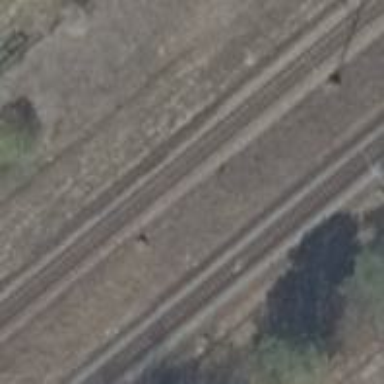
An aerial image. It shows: Milestone along the railway track with catenary mast.